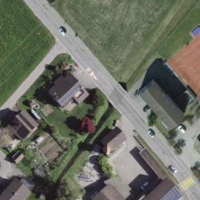
EUNIS habitat code: 55
Species observed at this site:
Juniperus communis